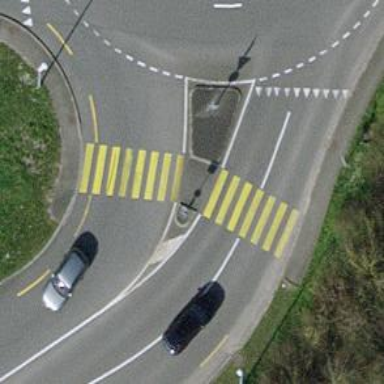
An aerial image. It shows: Zebra crossing at uncontrolled and marked intersection.